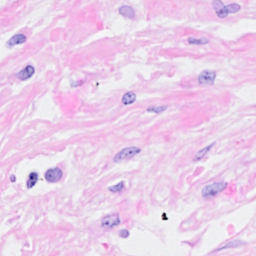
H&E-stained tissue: Breast